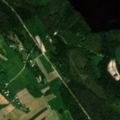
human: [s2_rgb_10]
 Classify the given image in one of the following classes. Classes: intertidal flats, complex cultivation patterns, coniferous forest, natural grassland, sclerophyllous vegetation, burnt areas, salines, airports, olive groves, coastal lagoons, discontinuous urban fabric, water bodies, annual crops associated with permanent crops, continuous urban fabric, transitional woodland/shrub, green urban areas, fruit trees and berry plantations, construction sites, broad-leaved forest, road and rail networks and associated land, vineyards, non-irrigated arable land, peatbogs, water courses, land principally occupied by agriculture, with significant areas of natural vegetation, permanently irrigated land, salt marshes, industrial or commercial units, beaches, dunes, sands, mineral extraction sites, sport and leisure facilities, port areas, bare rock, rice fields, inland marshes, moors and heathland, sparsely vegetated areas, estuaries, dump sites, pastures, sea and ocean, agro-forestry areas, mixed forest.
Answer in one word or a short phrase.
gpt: non-irrigated arable land, land principally occupied by agriculture, with significant areas of natural vegetation, coniferous forest, water bodies